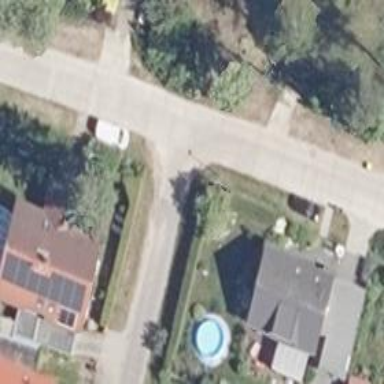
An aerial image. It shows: Residential road with concrete surface and no sidewalks.